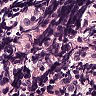
Metastatic tissue present: no